Question: I've create a 'UITableView' to get my product on the store by array with id:
'''
+ (RageIAPHelper *)sharedInstance {
static dispatch_once_t once;
static RageIAPHelper * sharedInstance;
dispatch_once(&once, ^{
NSMutableArray *music = [[NSMutableArray alloc] initWithContentsOfURL:[NSURL URLWithString:@"http://mywebsite.com/music/myProduct.plist"]];
NSSet * productIdentifiers = [NSSet setWithArray:music];
sharedInstance = [[self alloc] initWithProductIdentifiers:productIdentifiers];
});
return sharedInstance;
}
'''
'''
<plist version="1.0">
<array>
<string>com.mydomain.MyApp.Prod01</string>
<string>com.mydomain.MyApp.Prod02</string>
<string>com.mydomain.MyApp.Prod03</string>
<string>com.mydomain.MyApp.Prod04</string>
<string>com.mydomain.MyApp.Prod05</string>
<string>com.mydomain.MyApp.Prod06</string>
</array>
</plist>
'''
in the TableView i can get Title, Price and Description, but i know how to get the Artwork, in iTunesConnet you have to put the cover of the product, but how can get this?

'''
SKProduct * product = (SKProduct *) _products[indexPath.row];
cell.textLabel.text = product.localizedTitle;
[_priceFormatter setLocale:product.priceLocal];
cell.detailTextLabel.text = [_priceFormatter stringFromNumber:product.price];
'''
So Any know how to get the Artwork from iTuneConnect?
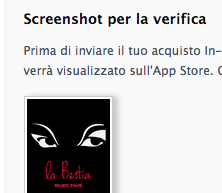
Answer: The screenshot that you add in 'iTunes Connect' is for review purposes by Apple only. You can not retrieve that as artwork for your app.
Quote from iTunes Connect:
> Screenshot for Review: Before you submit your 'In-App Purchase' for review, you must upload a screenshot. This screenshot will be for review purposes only. It will not be displayed on the App Store.